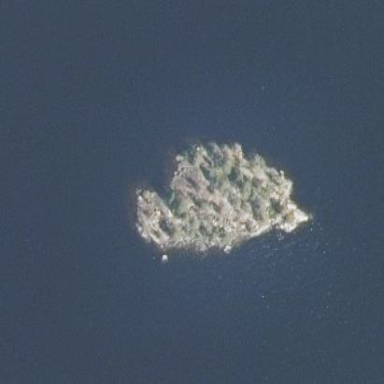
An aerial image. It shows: Island covered with woodland.